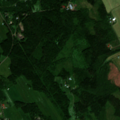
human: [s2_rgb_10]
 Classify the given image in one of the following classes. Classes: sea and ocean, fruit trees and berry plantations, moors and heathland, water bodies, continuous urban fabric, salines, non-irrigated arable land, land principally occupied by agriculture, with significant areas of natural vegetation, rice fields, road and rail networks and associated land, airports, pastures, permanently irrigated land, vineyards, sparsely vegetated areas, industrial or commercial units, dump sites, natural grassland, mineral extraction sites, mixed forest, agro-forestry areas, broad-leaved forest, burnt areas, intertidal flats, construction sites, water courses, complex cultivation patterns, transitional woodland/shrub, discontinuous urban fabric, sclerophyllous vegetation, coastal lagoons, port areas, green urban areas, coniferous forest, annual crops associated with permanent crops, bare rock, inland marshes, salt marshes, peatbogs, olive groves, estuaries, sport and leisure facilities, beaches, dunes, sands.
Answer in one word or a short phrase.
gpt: non-irrigated arable land, land principally occupied by agriculture, with significant areas of natural vegetation, broad-leaved forest, mixed forest